Question: I am using a <URL>, I would have dequeued a cell. If and only if the cell was nil, I would have attached a swipe gesture to a newly created cell. This process is not easy with UICollectionView.
'''
- (UICollectionViewCell*)collectionView:(UICollectionView *)collectionView cellForItemAtIndexPath:(NSIndexPath *)indexPath
{
UserCollectionViewCell* cell = [self.avatarCollectionView
dequeueReusableCellWithReuseIdentifier:AVATAR_CELL_ID
forIndexPath:indexPath
];
cell.user = [self.users objectAtIndex:indexPath.row];
return cell;
}
'''
There is no way to detect whether the cell is being created for the first time, because the <URL> says:
> Your implementation of this method is responsible for creating,
configuring, and returning the appropriate cell for the given item.
You do this by calling the
dequeueReusableCellWithReuseIdentifier:forIndexPath: method of the
collection view and passing the reuse identifier that corresponds to
the cell type you want. That method
object.
I can't just add the swipe gesture every time in this function because multiple gestures would be stacked up. I need to only add the swipe gesture only to a newly created cell.

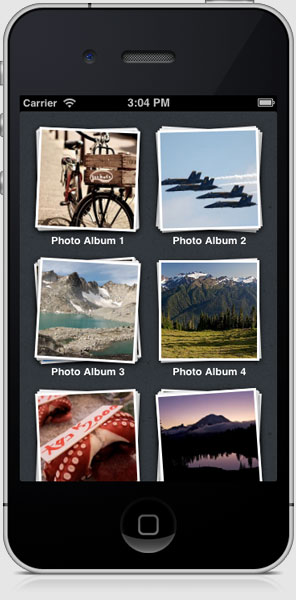
Answer: I would add the gesture recognizer in the init method of your custom UICollectionViewCell which in this case might be UserCollectionViewCell.
Then you could implement custom delegate protocols and assign the view controller with the collection view as the delegate for your UserCollectionViewCell.
Or you could use NSNotificationCenter to handle the methods to and from the collectionview cell with the view controller.